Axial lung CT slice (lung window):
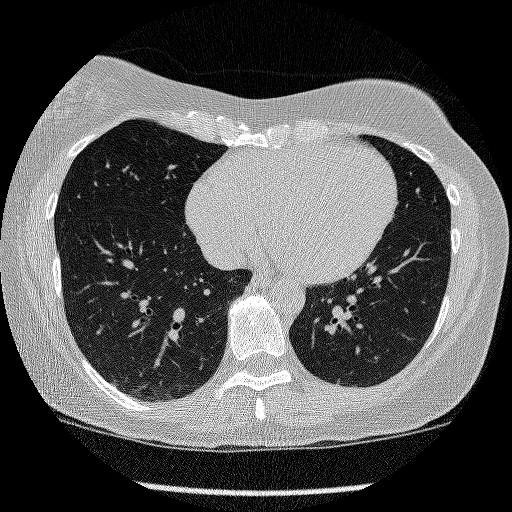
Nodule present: no